Aerial crown-view tile of a tropical tree (Barro Colorado Island, Panama), acquired 20241216:
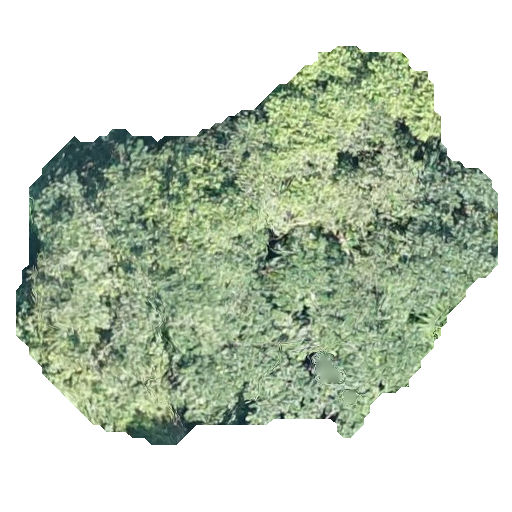
Species: Trattinnickia aspera
GBIF accepted scientific name: Trattinnickia aspera
Crown area: 192.98 m²